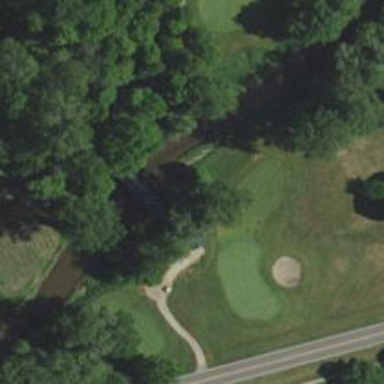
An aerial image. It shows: Path used for both walking and golf.